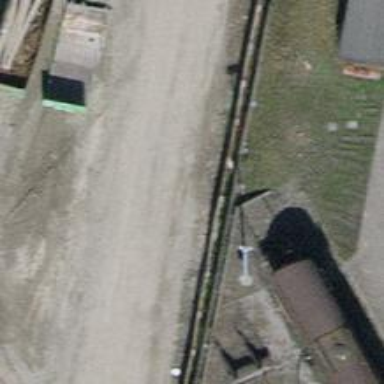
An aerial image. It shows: Railway buffer stop.